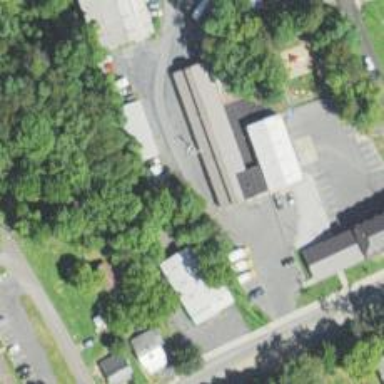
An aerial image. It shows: Alley designed for services.